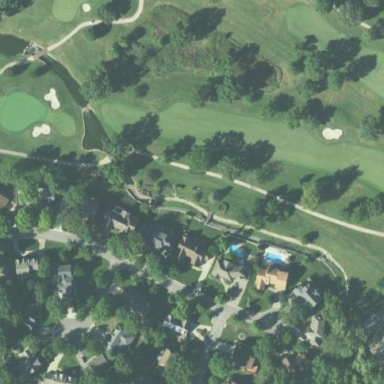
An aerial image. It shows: Scenic golf fairway.